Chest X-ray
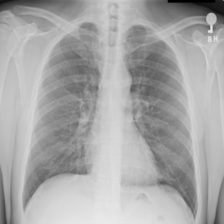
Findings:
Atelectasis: negative
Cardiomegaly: negative
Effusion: negative
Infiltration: negative
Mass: negative
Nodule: negative
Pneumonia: negative
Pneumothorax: negative
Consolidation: negative
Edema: negative
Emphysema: negative
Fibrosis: negative
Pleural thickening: negative
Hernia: negative